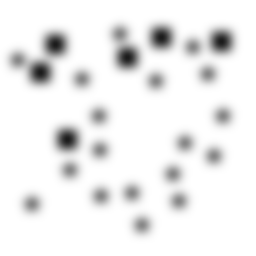
Squares: 6
Triangles: 0
Stars: 18
Total shapes: 24